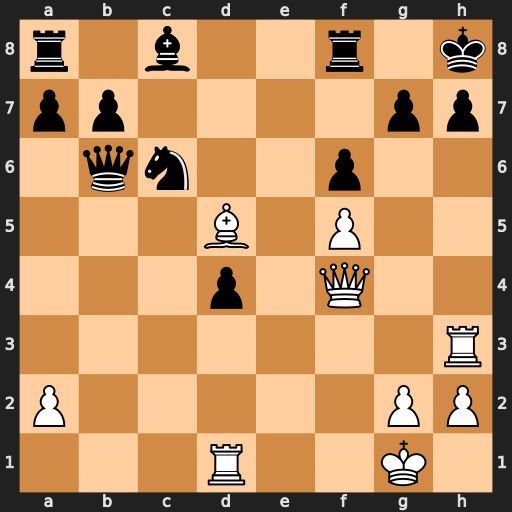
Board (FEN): r1b2r1k/pp4pp/1qn2p2/3B1P2/3p1Q2/7R/P5PP/3R2K1
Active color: w
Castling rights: -
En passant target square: -
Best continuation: Rxh7+ Kxh7 Qh4#